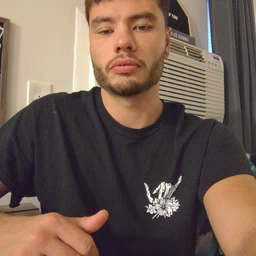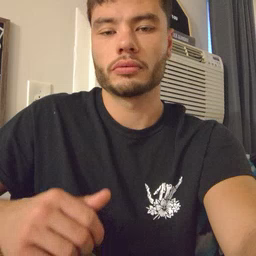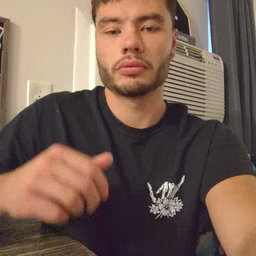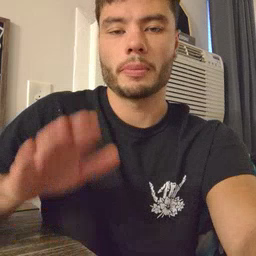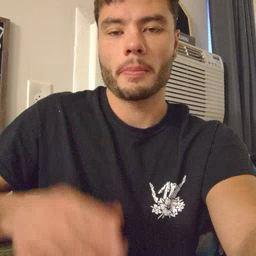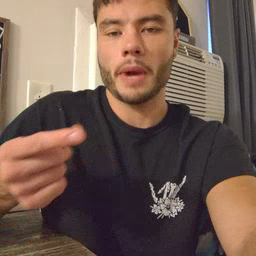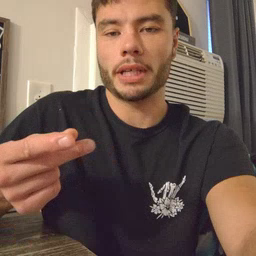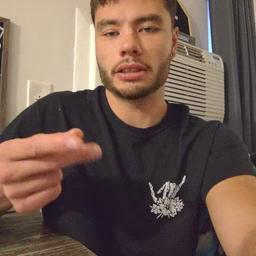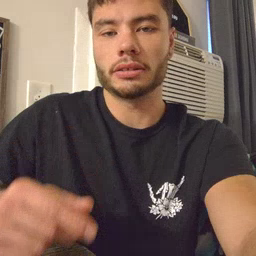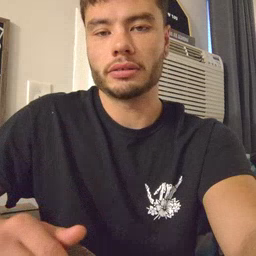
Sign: puppy